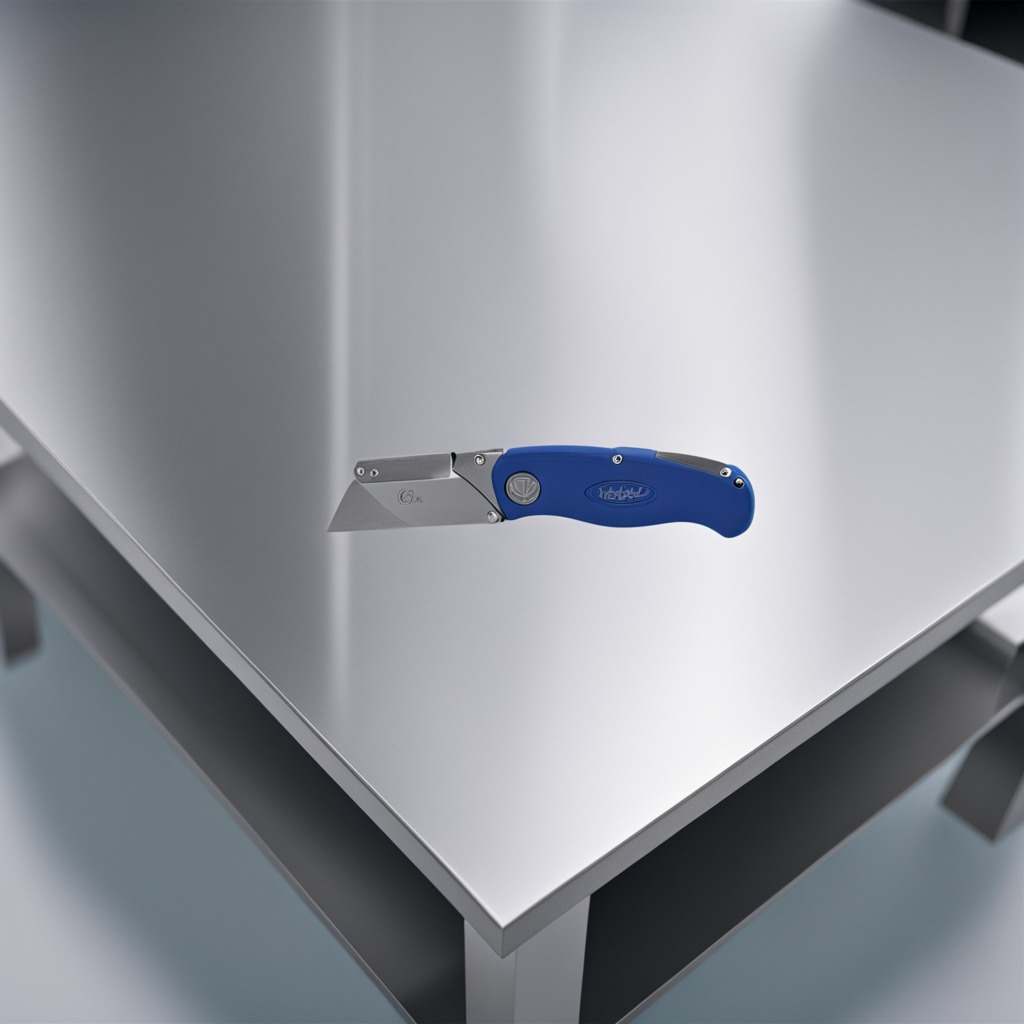
A utility knife is lying on a stainless steel table in a high-end prototyping lab.